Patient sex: M
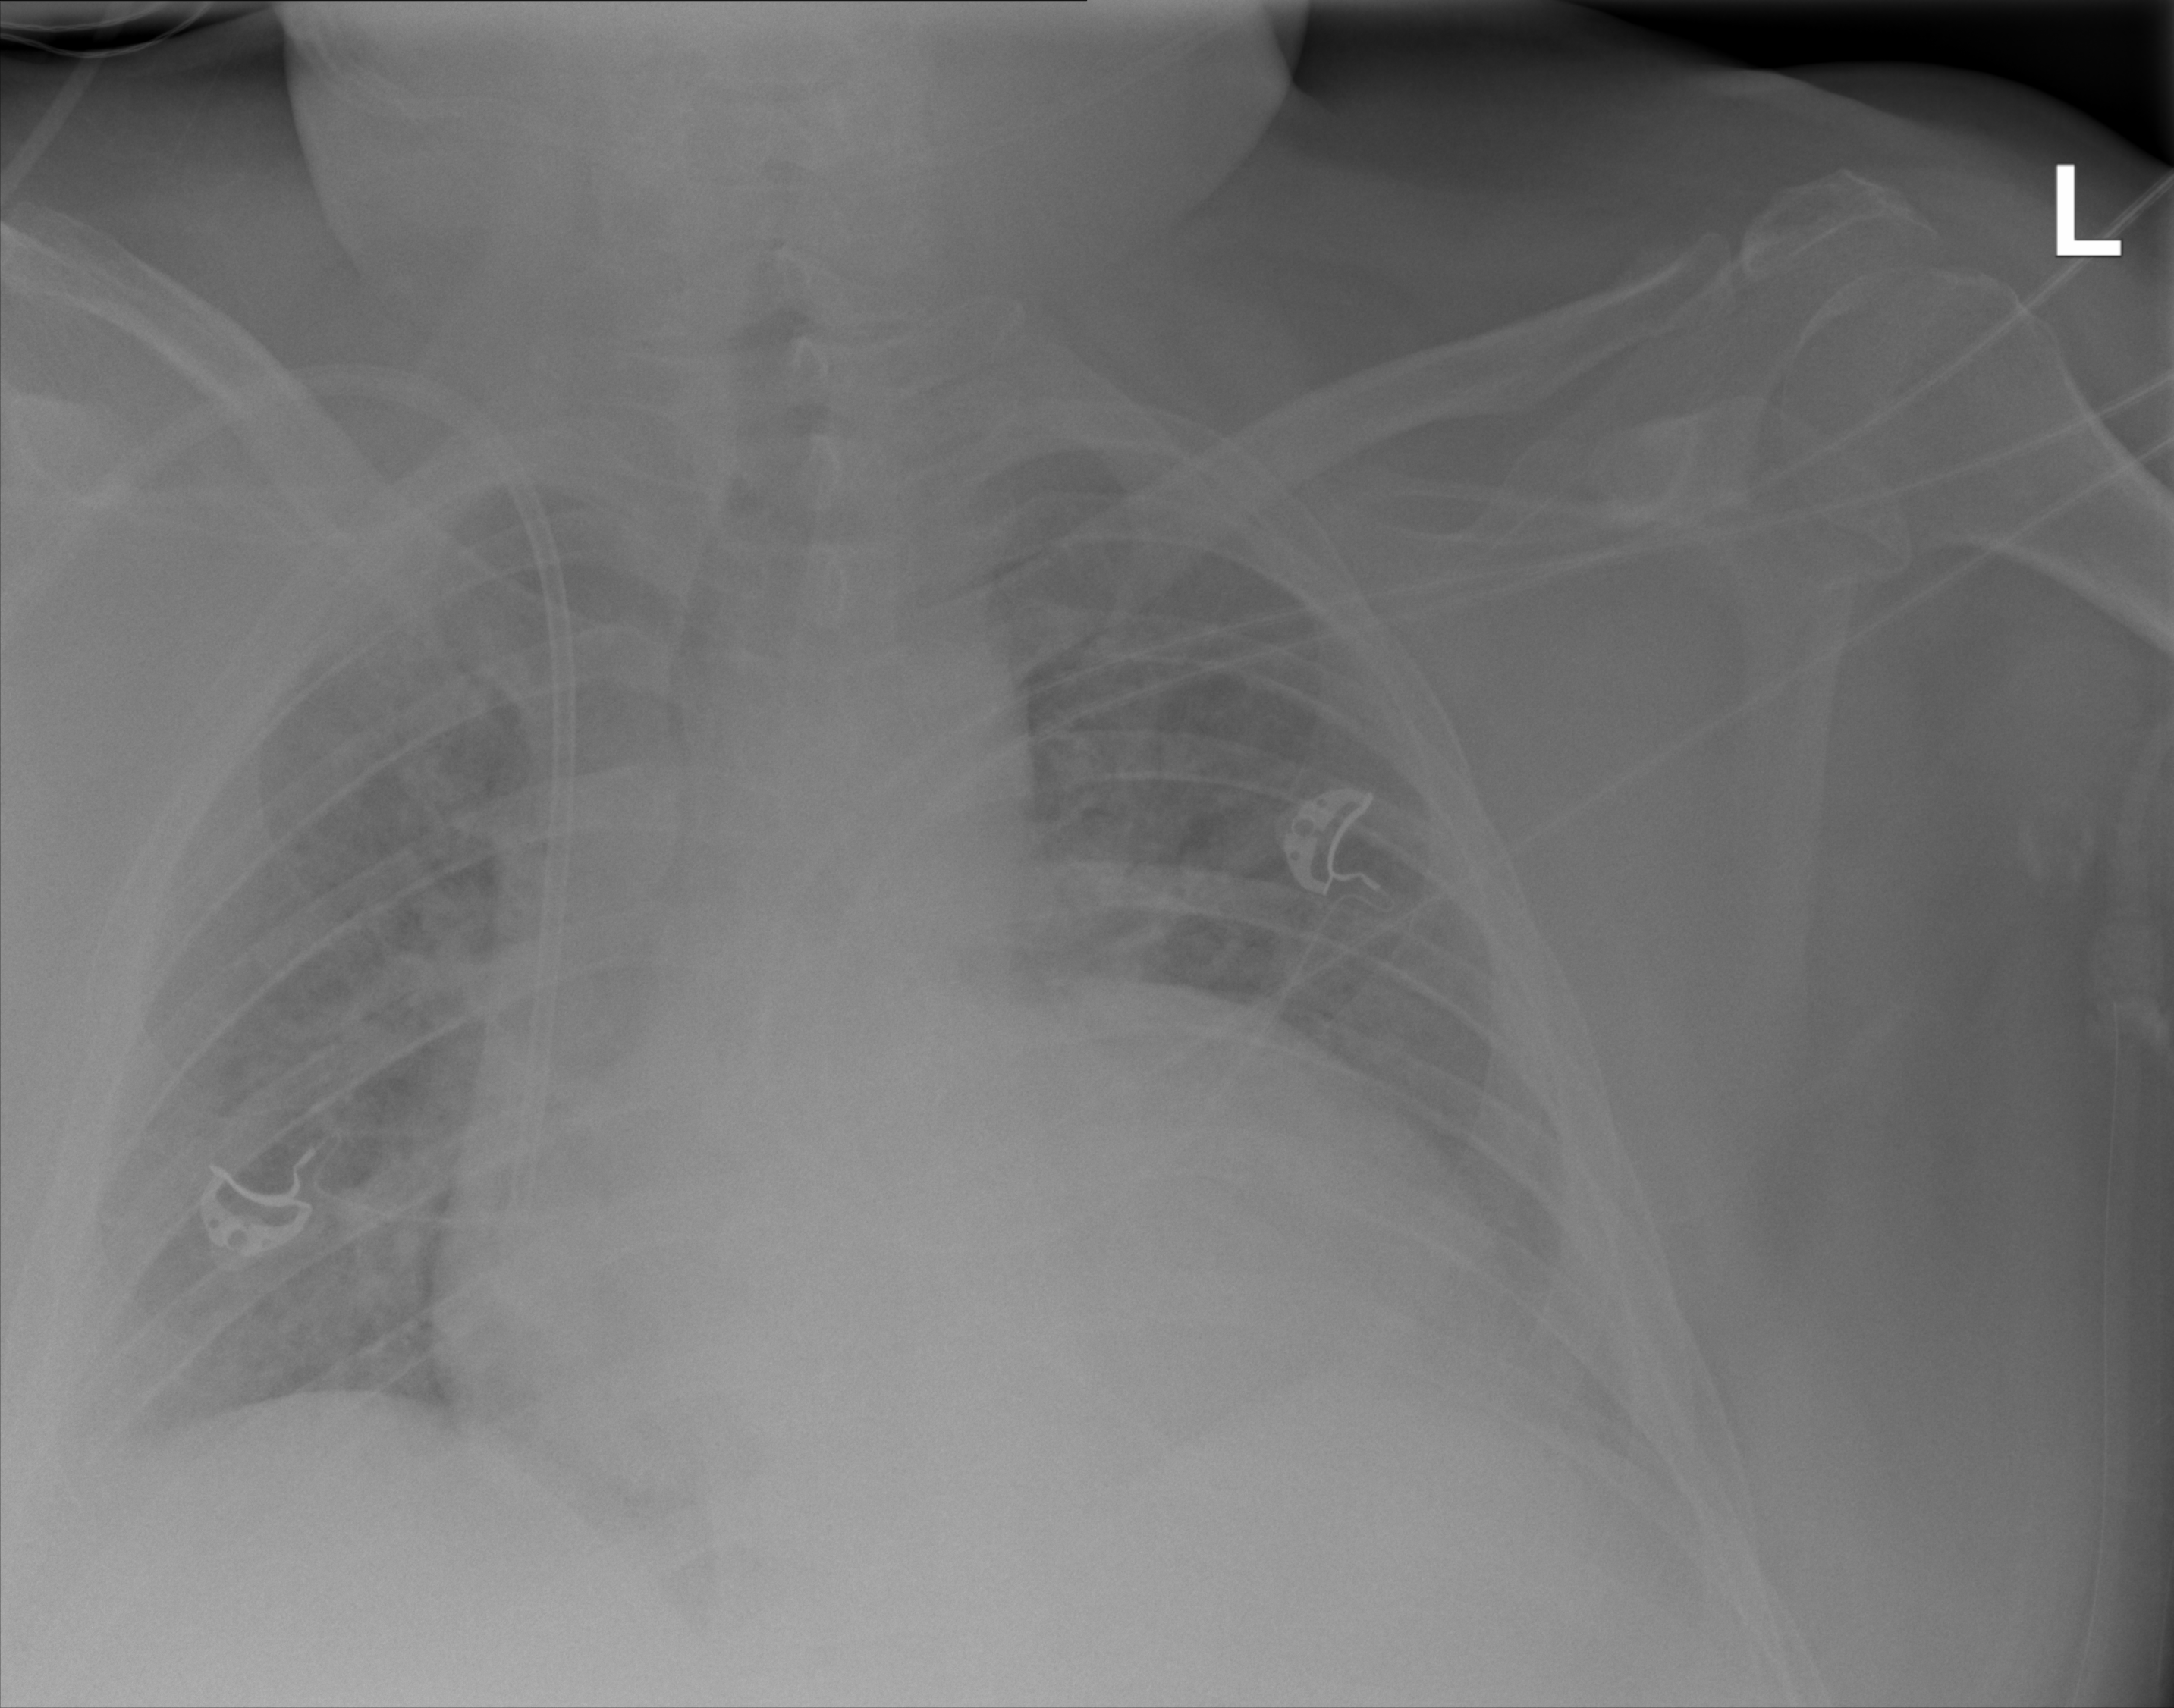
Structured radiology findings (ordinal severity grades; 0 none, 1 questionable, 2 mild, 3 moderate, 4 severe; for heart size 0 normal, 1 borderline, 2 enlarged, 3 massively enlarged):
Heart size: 2
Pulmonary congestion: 2
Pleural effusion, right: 2
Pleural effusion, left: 2
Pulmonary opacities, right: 2
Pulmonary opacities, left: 2
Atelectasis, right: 2
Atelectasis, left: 2